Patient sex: M
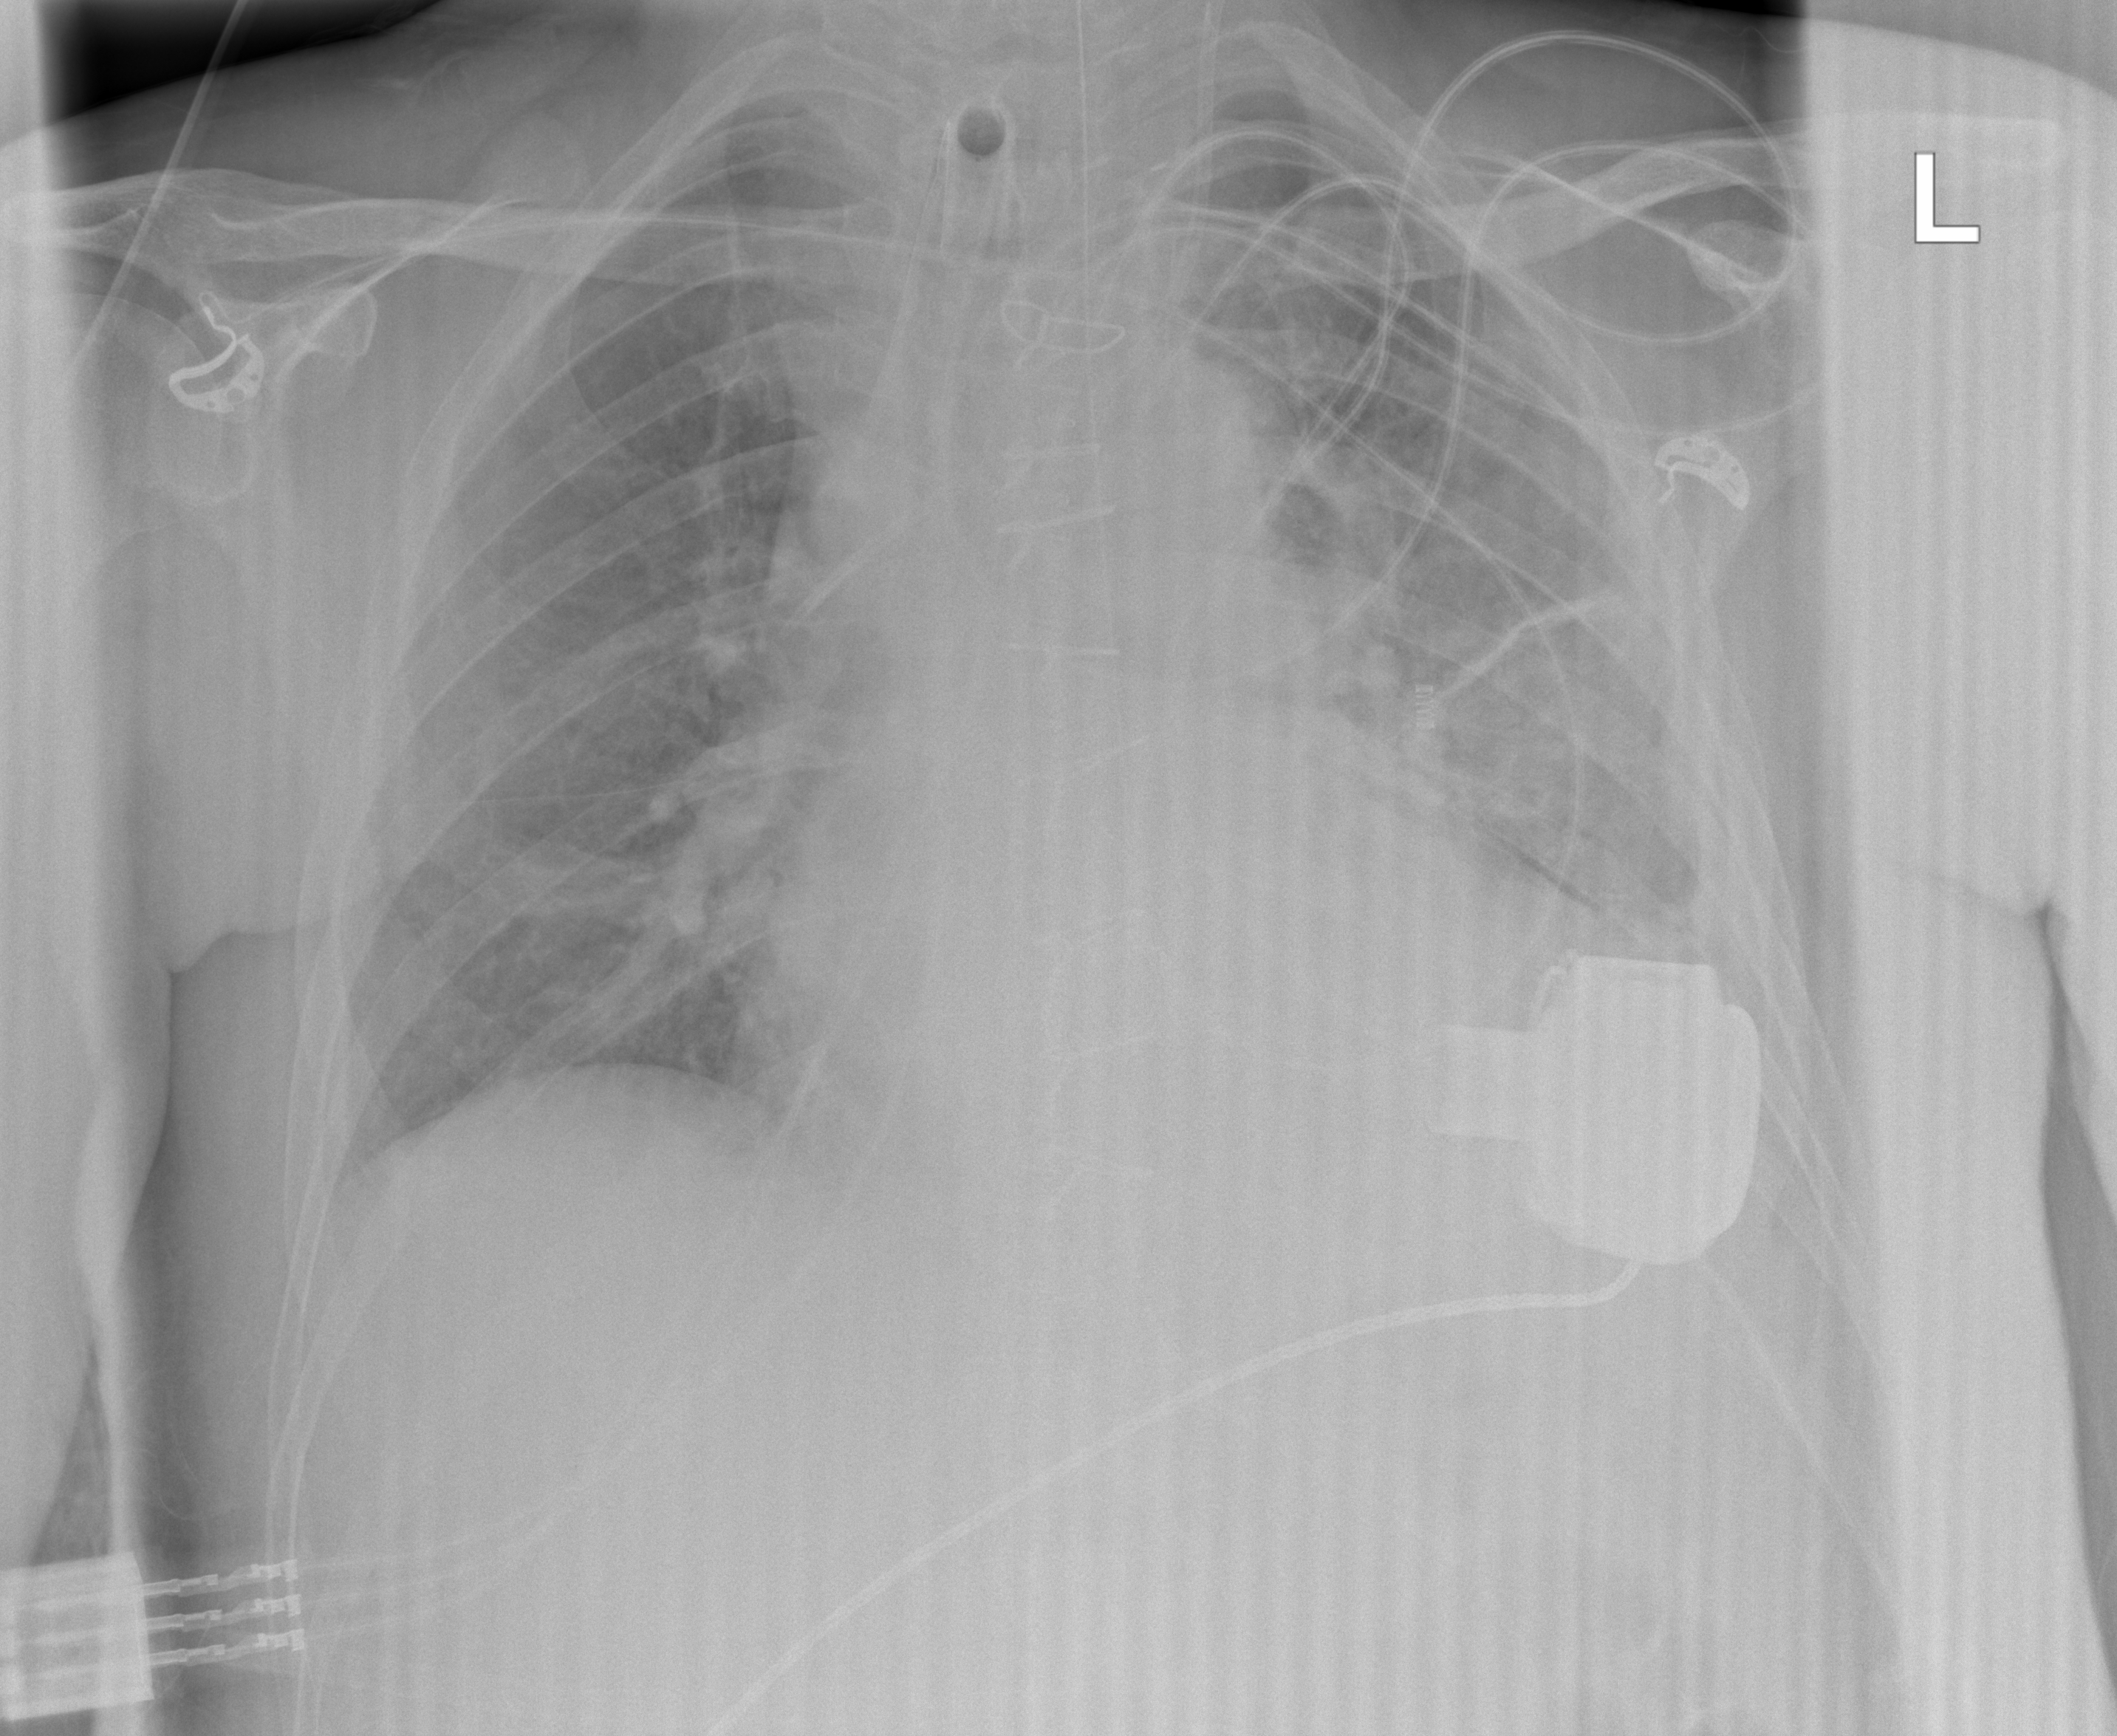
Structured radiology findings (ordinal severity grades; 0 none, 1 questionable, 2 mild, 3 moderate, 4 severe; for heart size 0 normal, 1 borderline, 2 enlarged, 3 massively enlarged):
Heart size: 2
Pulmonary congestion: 2
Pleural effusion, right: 0
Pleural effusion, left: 2
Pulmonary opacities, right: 0
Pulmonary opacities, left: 2
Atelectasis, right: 0
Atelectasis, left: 2